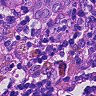
Metastatic tissue present: yes